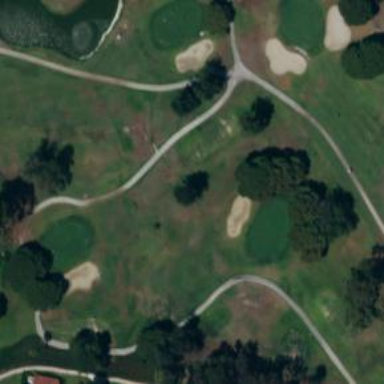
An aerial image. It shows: Area of rough grass used for golf.